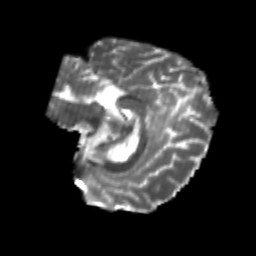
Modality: T2w
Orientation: sagittal
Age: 24
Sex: female
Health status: healthy
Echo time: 0.074 s